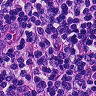
Metastatic tissue present: no